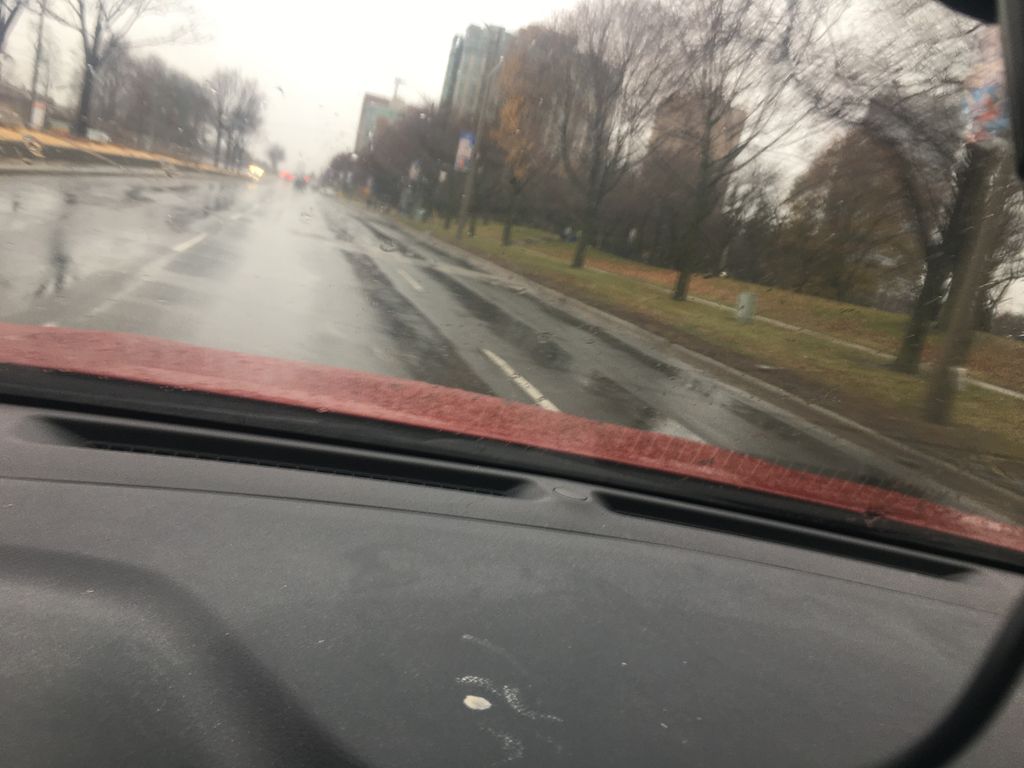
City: toronto